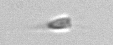
Label: Calciopappus